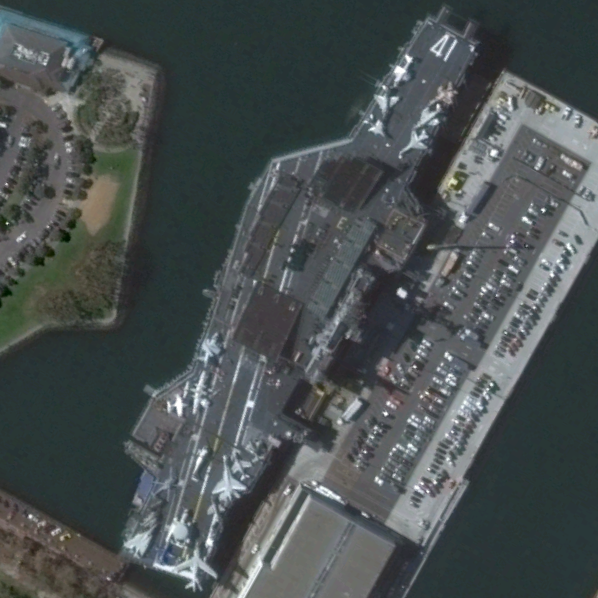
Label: aircraft_carrier